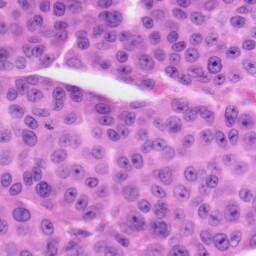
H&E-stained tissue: Skin